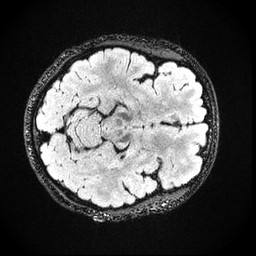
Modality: FLAIR
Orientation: axial
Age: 21
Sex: female
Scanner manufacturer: ge
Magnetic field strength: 3 T
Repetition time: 4.802 s
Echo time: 0.1172 s